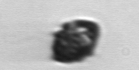
Label: Kryptoperidinium_triquetrum